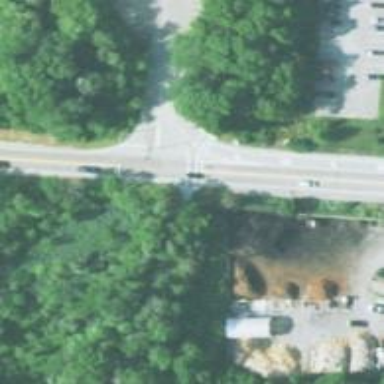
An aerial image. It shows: Stop road.